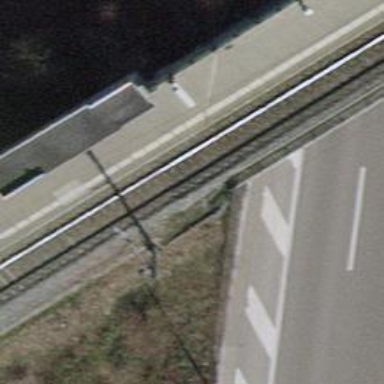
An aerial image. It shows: Single-track railway with electrified contact lines on embankment.